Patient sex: M
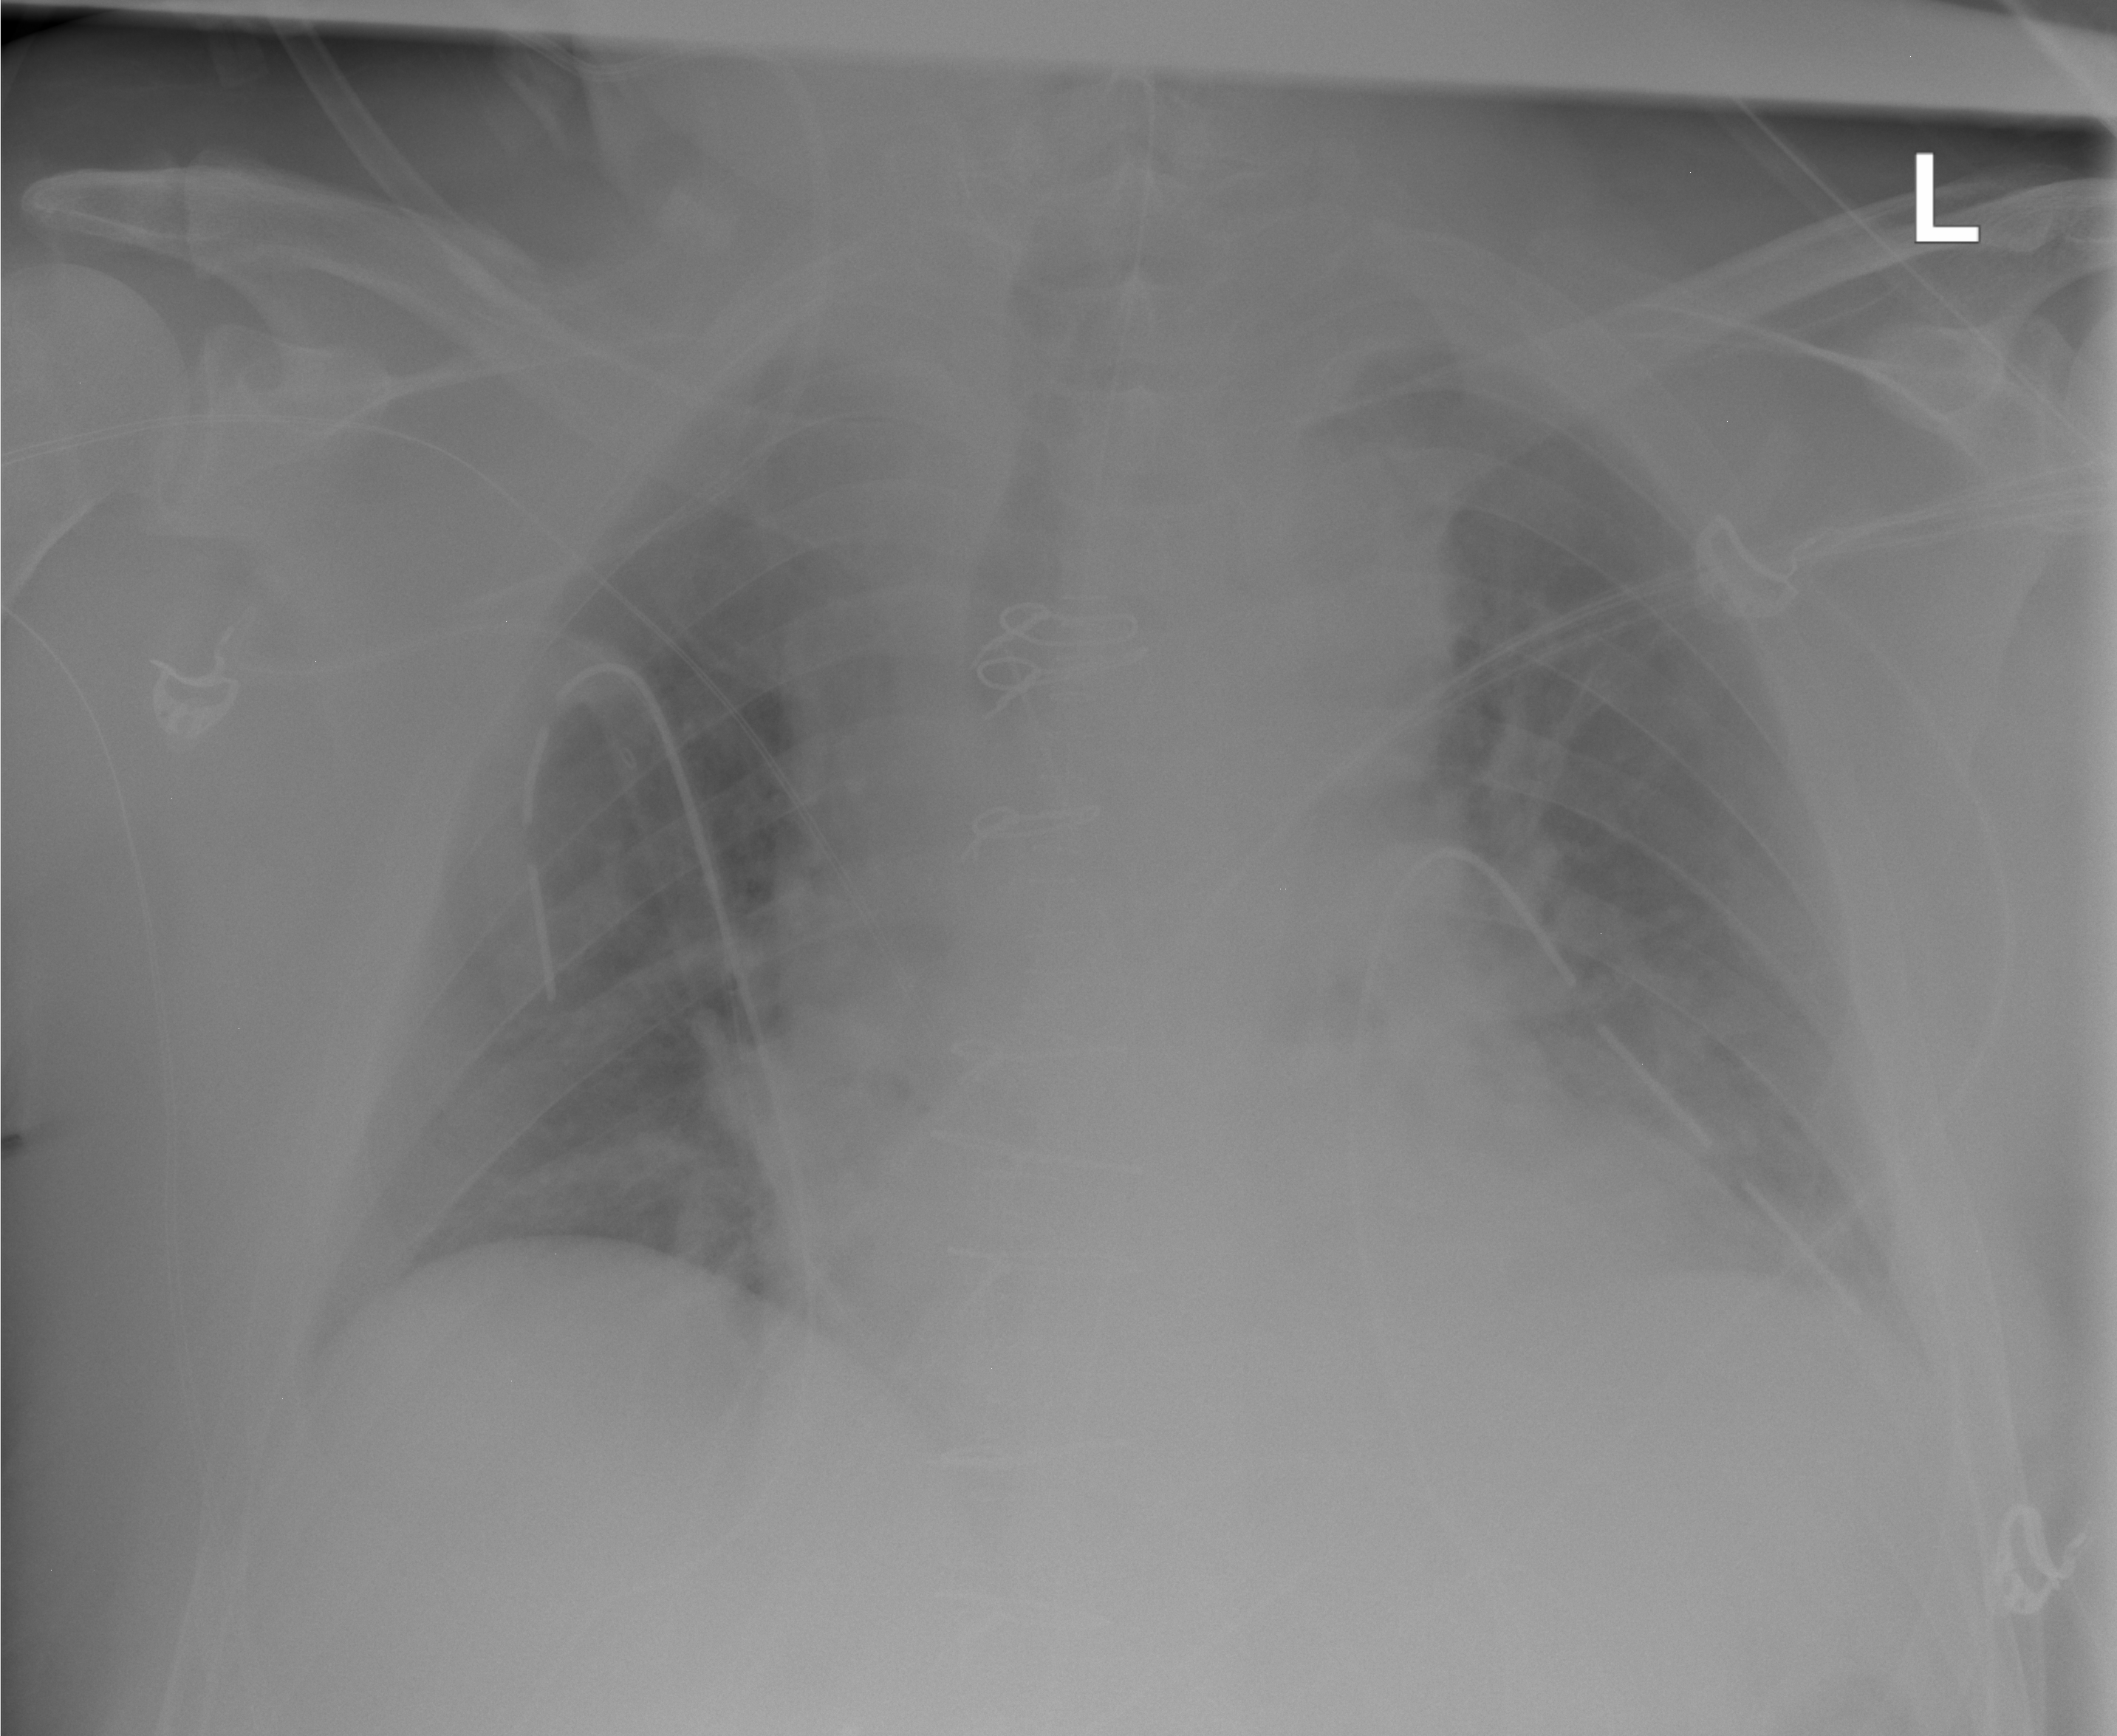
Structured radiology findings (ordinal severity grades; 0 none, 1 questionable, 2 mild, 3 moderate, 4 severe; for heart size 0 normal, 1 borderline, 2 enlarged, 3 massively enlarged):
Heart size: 2
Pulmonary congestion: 2
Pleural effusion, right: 0
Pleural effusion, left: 2
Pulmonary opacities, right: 0
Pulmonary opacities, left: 2
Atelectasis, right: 0
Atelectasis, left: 2